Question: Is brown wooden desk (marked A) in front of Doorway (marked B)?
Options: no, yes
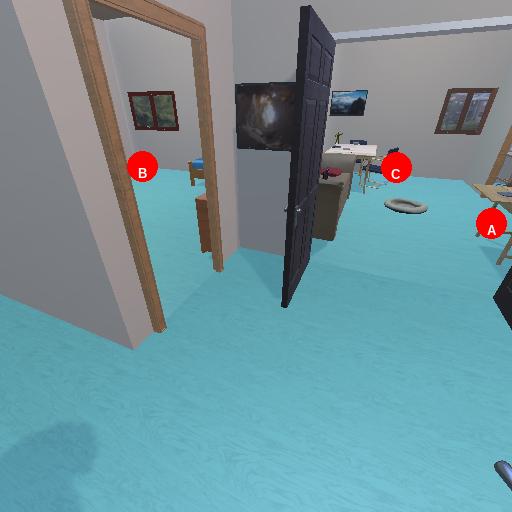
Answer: no